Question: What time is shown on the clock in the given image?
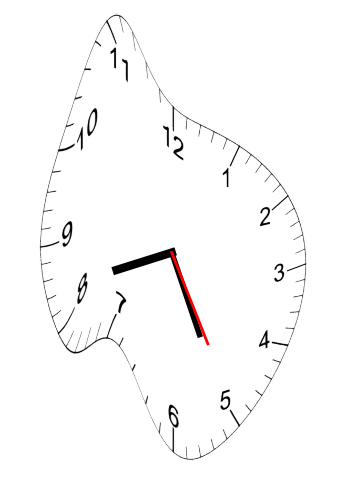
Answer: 08:25:25